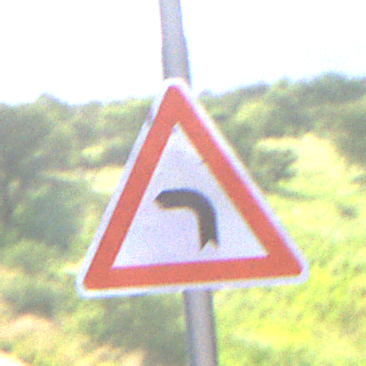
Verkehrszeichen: KurveLinks
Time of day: MorningAfternoon
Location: Outdoor (RoadRail)
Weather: PartlyCloudy
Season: NotSpecified
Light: Natural